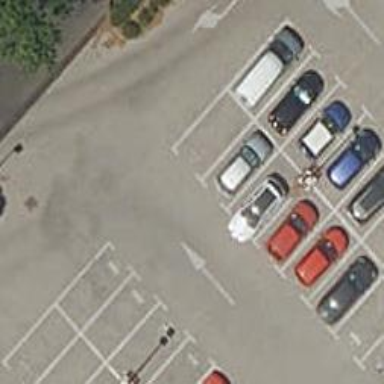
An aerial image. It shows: Road serving as parking aisle.